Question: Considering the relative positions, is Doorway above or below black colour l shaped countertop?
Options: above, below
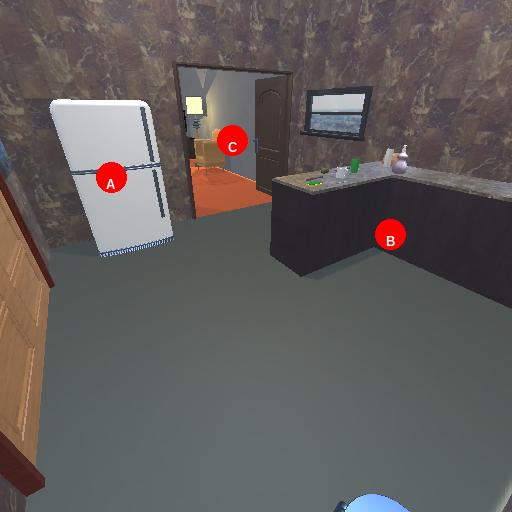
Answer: above